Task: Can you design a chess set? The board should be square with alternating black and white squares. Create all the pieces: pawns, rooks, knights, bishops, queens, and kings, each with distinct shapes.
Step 1569:
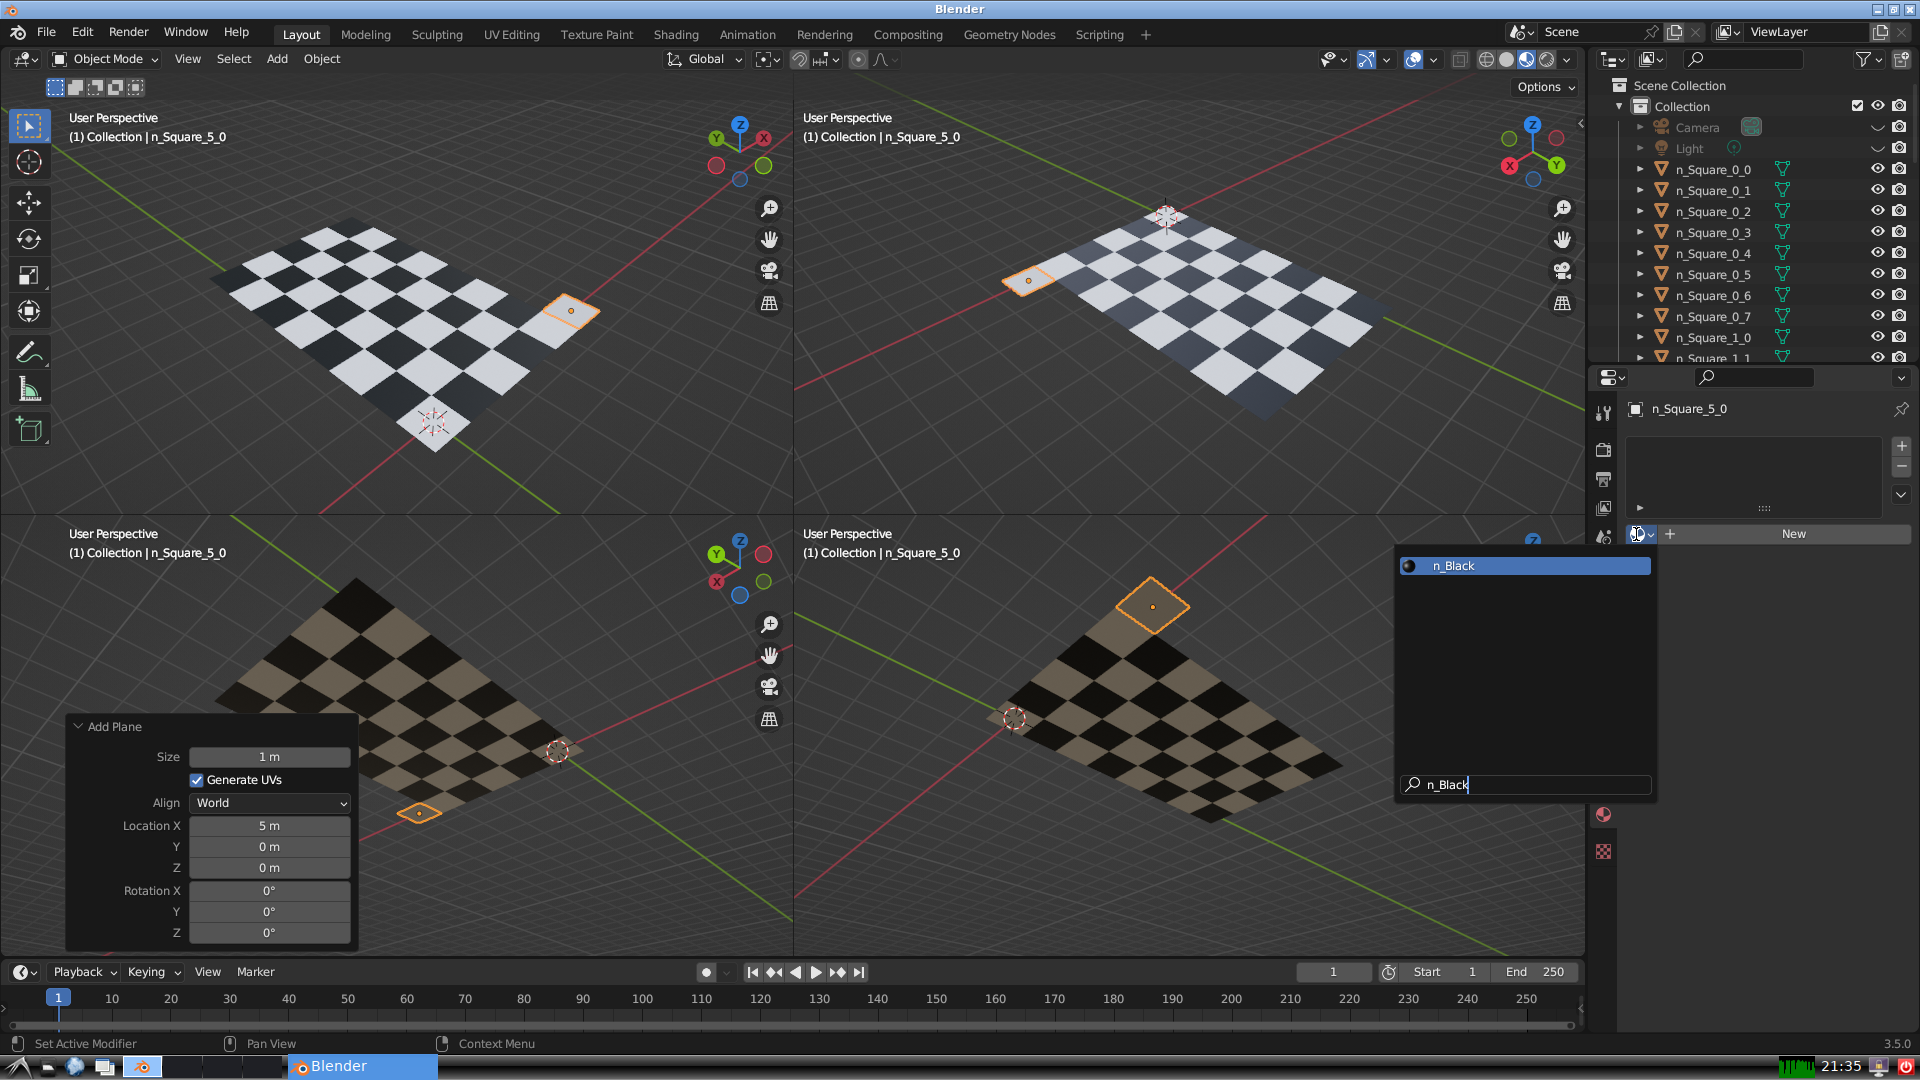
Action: {"key_press": ['Return']}